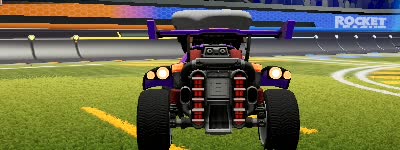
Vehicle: octane